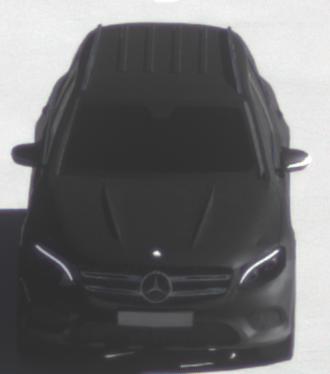
Make: Mercedes-Benz
Model: GLC 250
Detailed model: GLC (253)
Model produced from: 2015/09
Model produced until: 2018/05
Doors: 5
Color: black
Road condition: dry road
Daytime: morning or afternoon
Contrast: high contrast